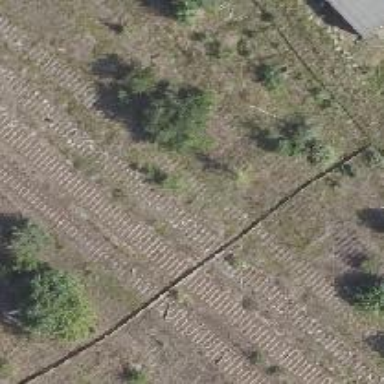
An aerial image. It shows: Abandoned railway.